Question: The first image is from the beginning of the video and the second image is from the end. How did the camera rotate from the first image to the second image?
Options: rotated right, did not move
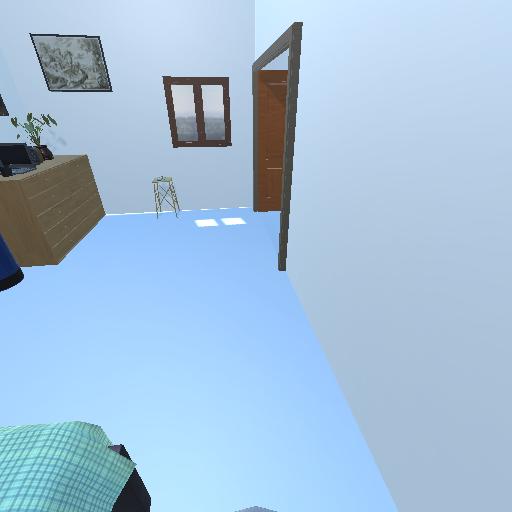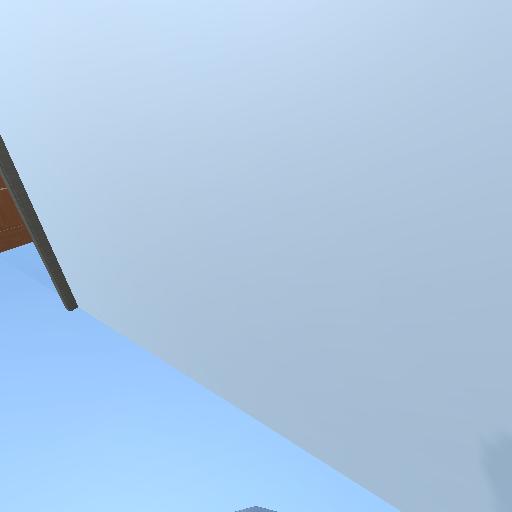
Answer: rotated right